Question: I am trying to make a data marker on a python plot that shows the x and y coordinates, preferably automatically if this is possible. Please keep in mind that I am new to python and do not have any experience using the marker functionality in matplotlib. I have FFT plots from .csv files that I am trying to compare to theoretical calculations, but I need a way of highlighting a specific point and dropping a marker that has the coordinate values similar to MATLAB. For reference, I am plotting an FFT of frequency intensity of a 100kHz sine wave with an amplitude of 1V, so I am trying to show that the spike at 100kHz is close to the calculated value of 3.98dBm in a 50ohm environment. Here is some of the data from my csv file around the point of interest (The third column is of no interest):
'''
9.991250000000E+04 -8.399371E+01 0.000000E+00
9.992500000000E+04 -8.108232E+01 0.000000E+00
9.993750000000E+04 -7.181630E+01 0.000000E+00
9.995000000000E+04 -7.190387E+01 0.000000E+00
9.996250000000E+04 -7.961070E+01 0.000000E+00
9.997500000000E+04 -8.090104E+01 0.000000E+00
9.998750000000E+04 -1.479405E+01 0.000000E+00
1.000000000000E+05 3.740311E+00 0.000000E+00
1.000125000000E+05 -6.665535E-01 0.000000E+00
1.000250000000E+05 -7.868803E+01 0.000000E+00
1.000375000000E+05 -8.149953E+01 0.000000E+00
1.000500000000E+05 -7.948487E+01 0.000000E+00
1.000625000000E+05 -7.436191E+01 0.000000E+00
1.000750000000E+05 -8.068216E+01 0.000000E+00
1.000875000000E+05 -7.998886E+01 0.000000E+00
1.001000000000E+05 -8.316663E+01 0.000000E+00
'''
Here is how I am extracting the data
'''
Frequency = data[:,0]
Intensity = data[:,1]
title("Frequency Intensity")
xlabel("Frequency [Hz]")
ylabel("Intensity [dBm]")
plot(Frequency, Intensity)
grid();
'''
Edit:
I would like my plot to look something like this where x shows the frequency and y shows the intensity in dBm. I simply want the marker I place to show the x,y coordinates on the plot.

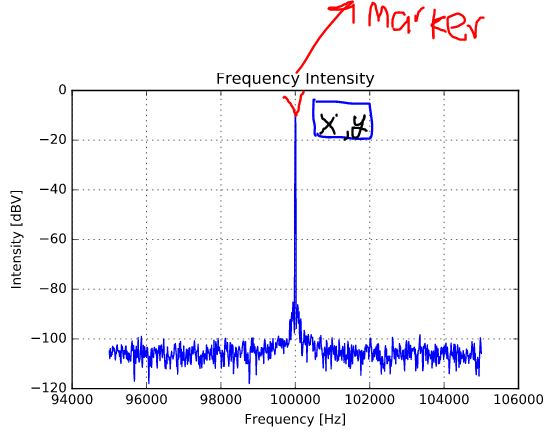
Answer: You probably want something like this:
'''
import numpy as np
import matplotlib.pyplot as plt
# assuming we are in Jupyter
%matplotlib inline
frequency = np.array(
[ 99912.5, 99925. , 99937.5, 99950. , 99962.5, 99975. ,
99987.5, 100000. , 100012.5, 100025. , 100037.5, 100050. ,
100062.5, 100075. , 100087.5, 100100. ])
intensity = np.array(
[-83.99371 , -81.08232 , -71.8163 , -71.90387 , -79.6107 ,
-80.90104 , -14.79405 , 3.740311 , -<PHONE>, -78.68803 ,
-81.49953 , -79.48487 , -74.36191 , -80.68216 , -79.98886 ,
-83.16663 ])
plt.title("Frequency Intensity")
plt.xlabel("Frequency [Hz]")
plt.ylabel("Intensity [dBm]")
plt.plot(frequency, intensity)
x = frequency[7]
y = intensity[7]
plt.plot([x], [y], 'v', color='red', ms=10)
plt.text(x, y, "({:0.2f}, {:0.2f})".format(x, y))
plt.grid()
'''
<URL>